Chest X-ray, AP view. Patient: 49 years old, sex F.
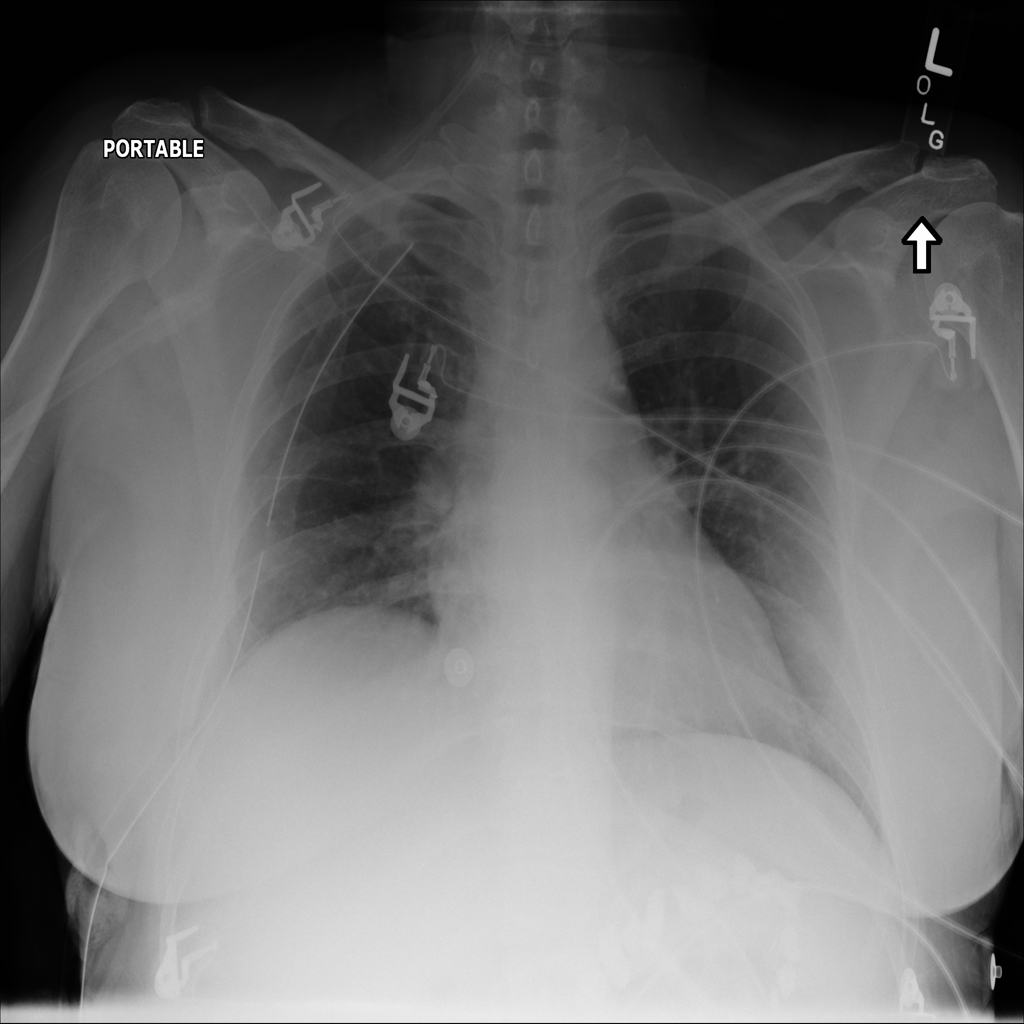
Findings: No Finding